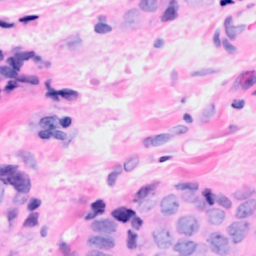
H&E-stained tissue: Breast